Question: Given the supply, demand, and route table for this logistics problem, what is the minimum total cost? Please provide the answer as an integer.
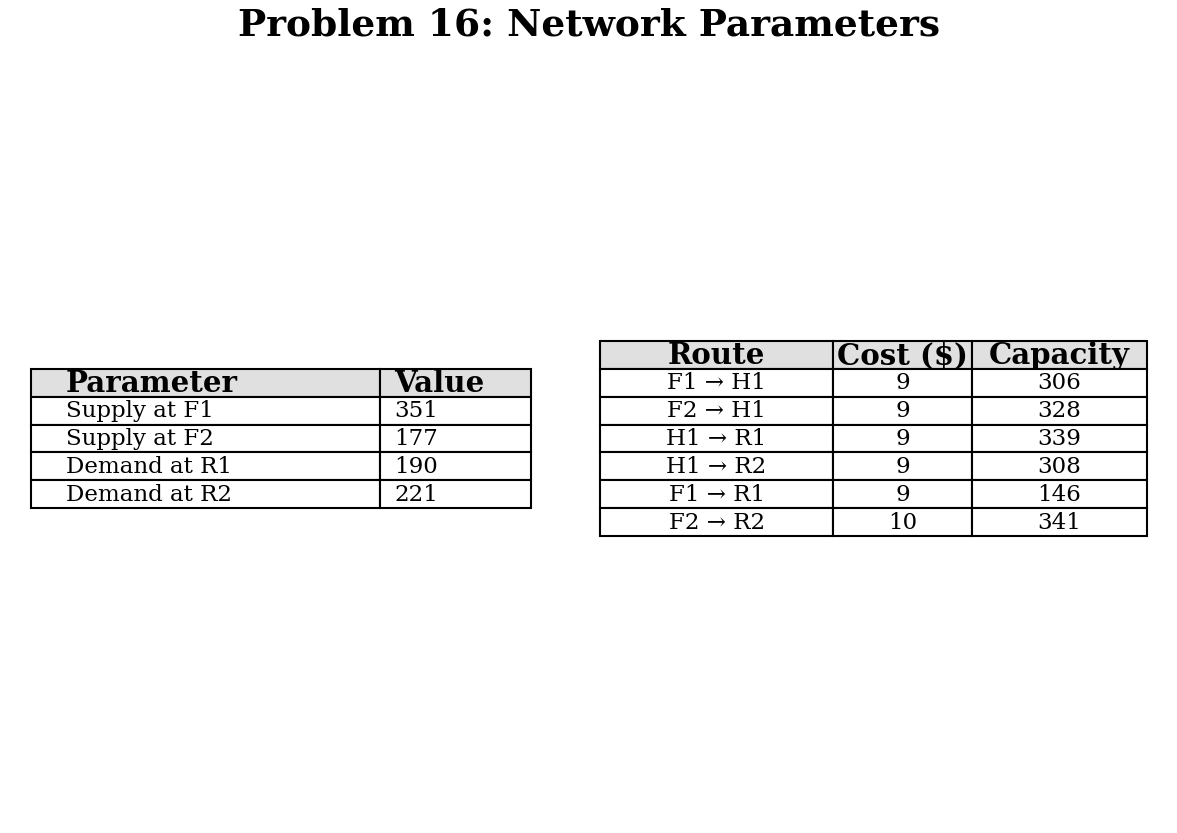
Answer: 4668